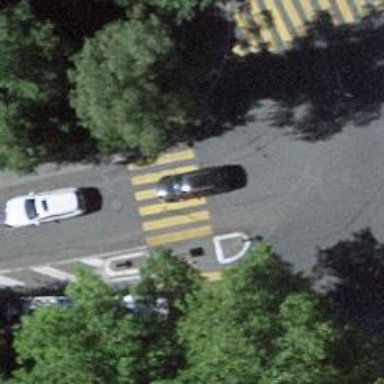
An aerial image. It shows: Uncontrolled zebra crossing with marked island on the road.